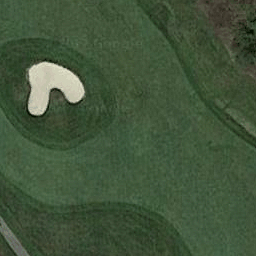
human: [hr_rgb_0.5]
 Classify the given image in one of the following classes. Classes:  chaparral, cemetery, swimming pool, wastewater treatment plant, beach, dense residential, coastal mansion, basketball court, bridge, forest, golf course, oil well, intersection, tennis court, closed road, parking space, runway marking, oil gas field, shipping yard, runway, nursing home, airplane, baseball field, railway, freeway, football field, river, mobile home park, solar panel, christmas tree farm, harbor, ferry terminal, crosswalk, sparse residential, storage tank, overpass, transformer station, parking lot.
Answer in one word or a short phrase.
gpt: golf course